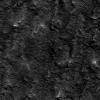
Atmospheric dust classification: not_dusty